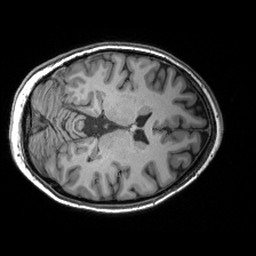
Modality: T1w
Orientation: axial
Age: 30
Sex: female
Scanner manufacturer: siemens
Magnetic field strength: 3 T
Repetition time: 2.53 s
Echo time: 0.00299 s